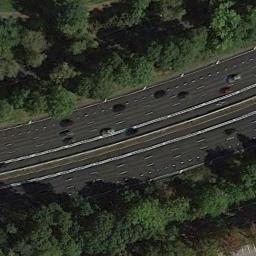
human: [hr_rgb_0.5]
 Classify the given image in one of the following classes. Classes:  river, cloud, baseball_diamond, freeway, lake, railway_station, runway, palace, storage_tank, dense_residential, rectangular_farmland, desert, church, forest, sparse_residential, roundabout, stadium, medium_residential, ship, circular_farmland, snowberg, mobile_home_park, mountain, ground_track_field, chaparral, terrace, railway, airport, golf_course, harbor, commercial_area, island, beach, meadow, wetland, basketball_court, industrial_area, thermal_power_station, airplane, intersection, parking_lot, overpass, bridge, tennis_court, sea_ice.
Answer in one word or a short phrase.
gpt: freeway